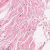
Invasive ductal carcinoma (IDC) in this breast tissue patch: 0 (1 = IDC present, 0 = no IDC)